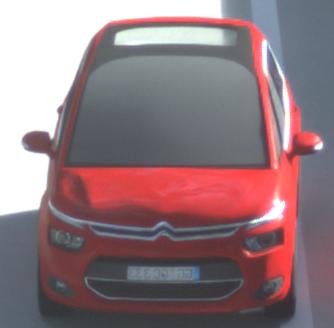
Make: Citroen
Model: Grand C4 Picasso VTi 120
Detailed model: Grand C4 Picasso (II)
Model produced from: 2013/10
Model produced until: 2015/02
Doors: 5
Color: red
Road condition: dry road
Daytime: morning or afternoon
Contrast: low contrast